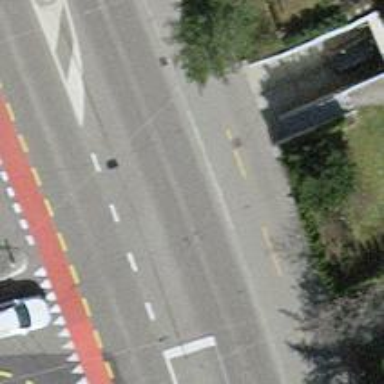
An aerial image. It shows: Primary highway with asphalt surface and backward trolley wires.